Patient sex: F
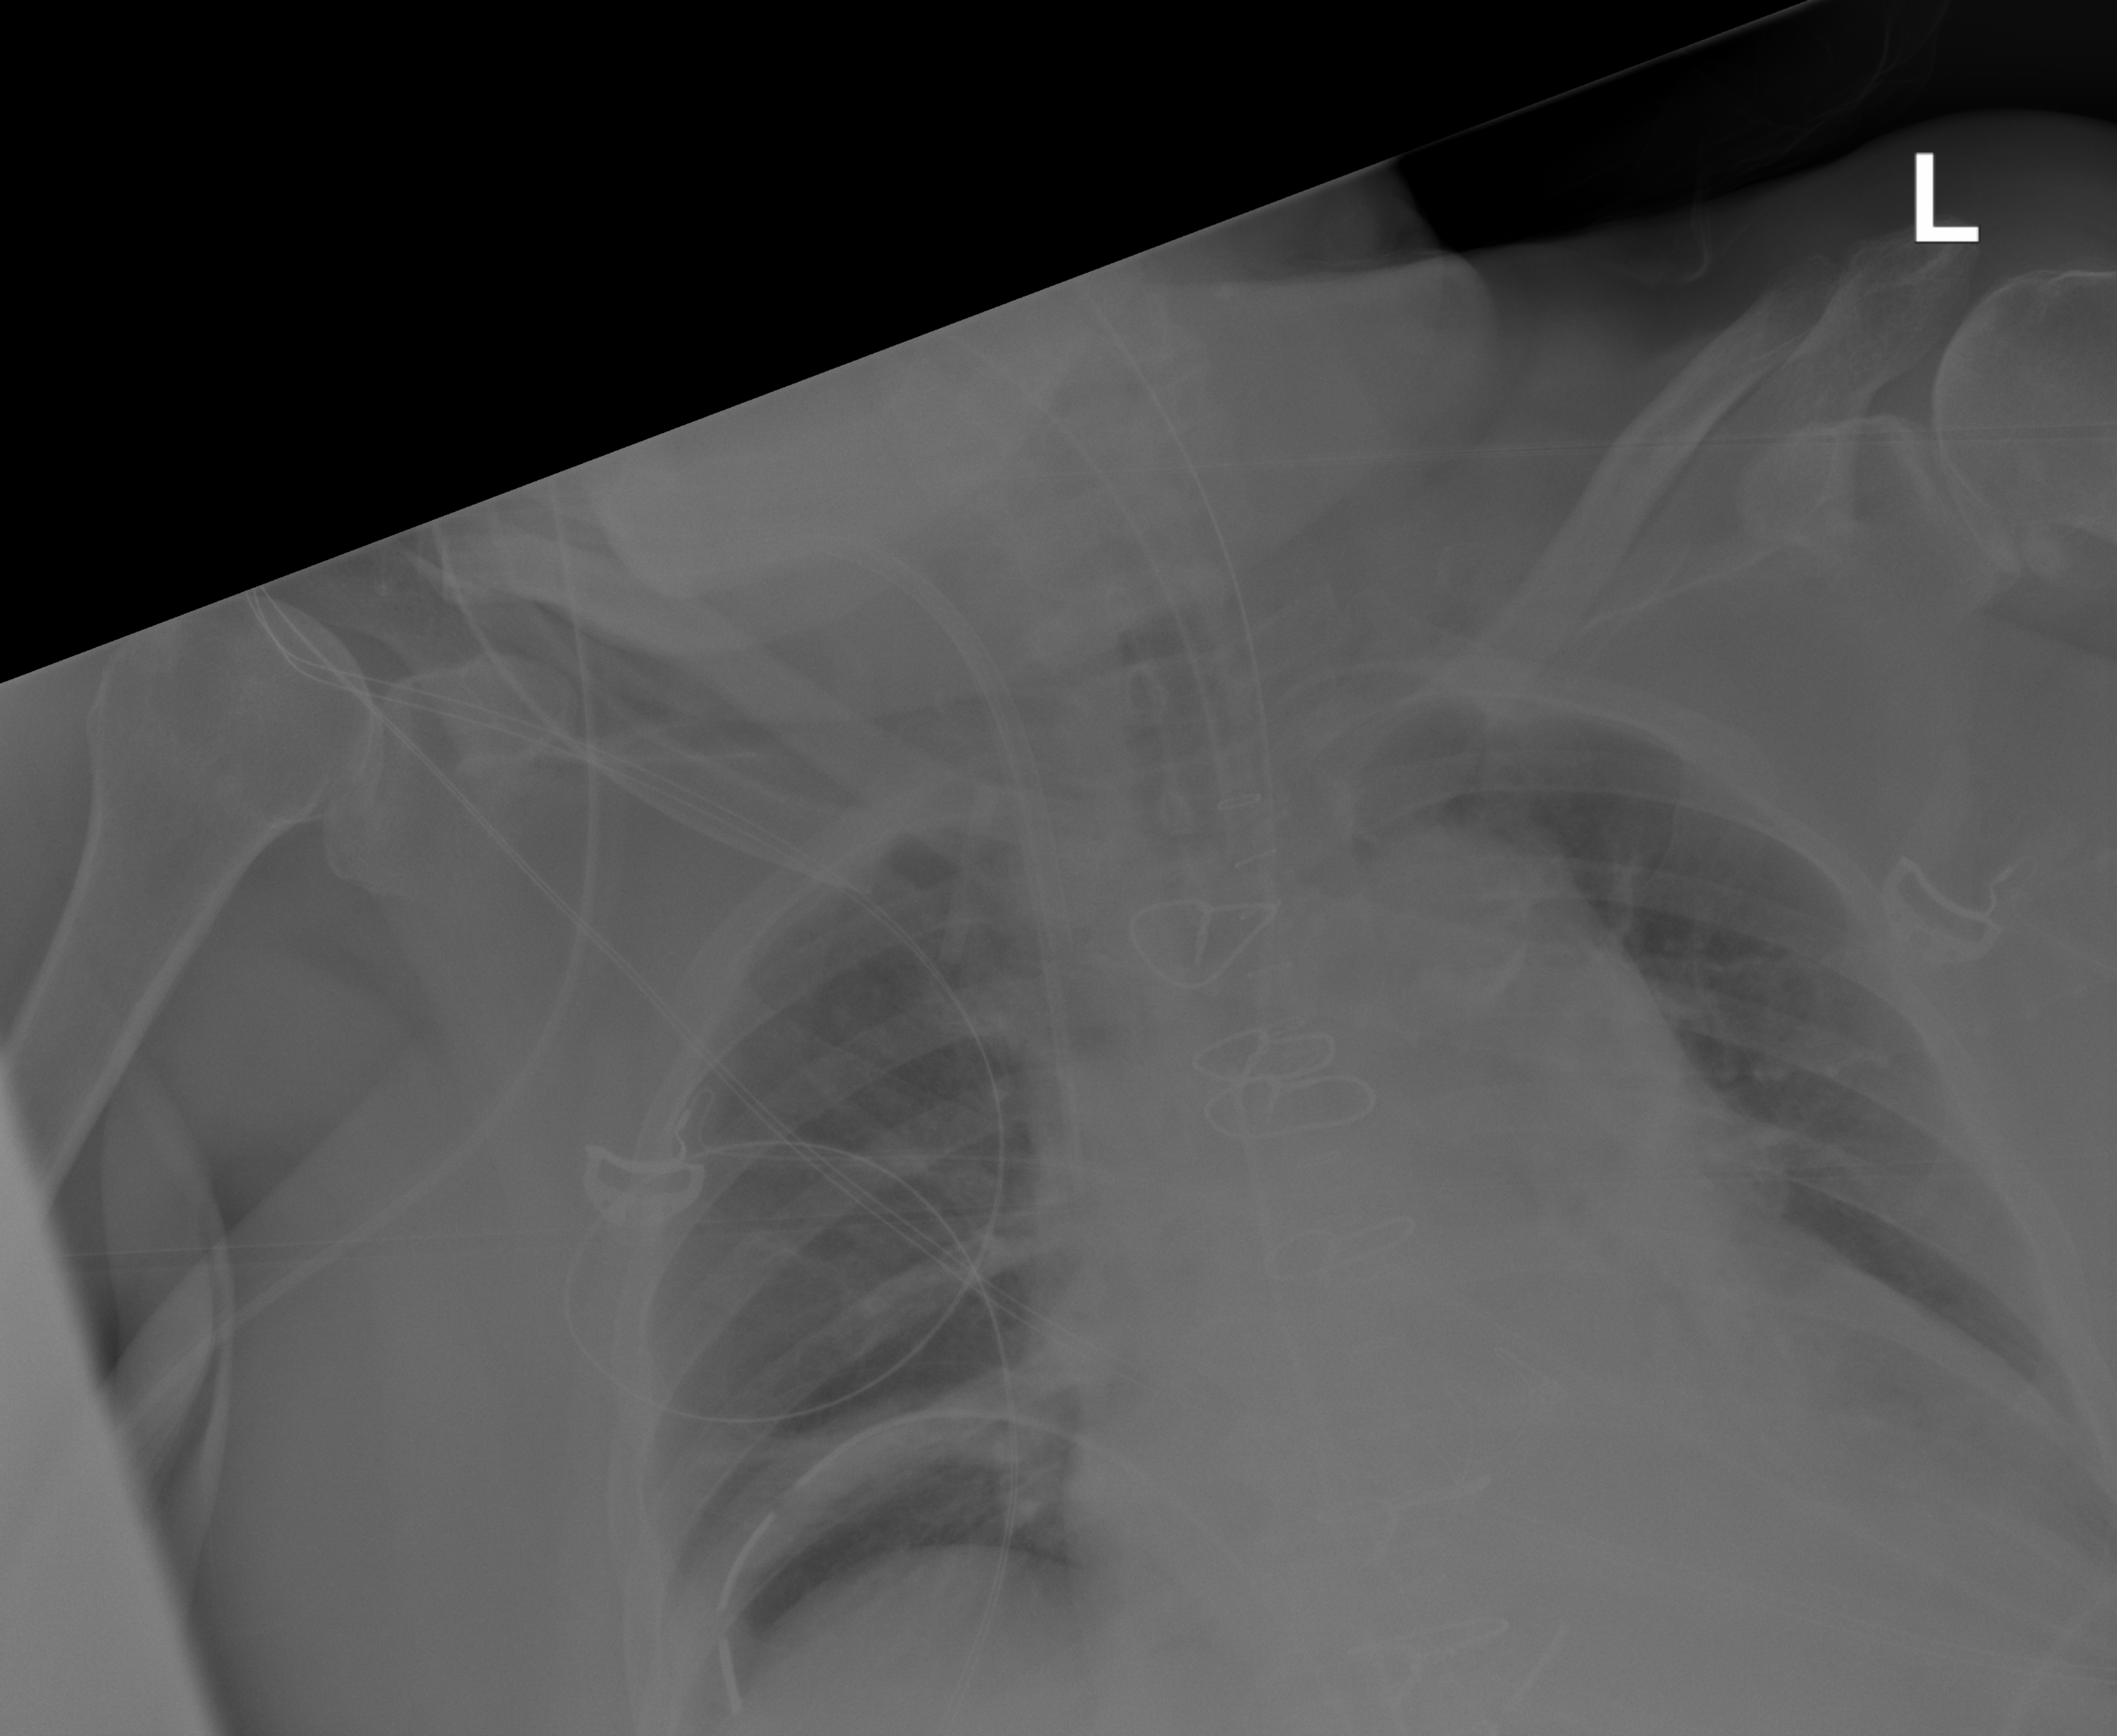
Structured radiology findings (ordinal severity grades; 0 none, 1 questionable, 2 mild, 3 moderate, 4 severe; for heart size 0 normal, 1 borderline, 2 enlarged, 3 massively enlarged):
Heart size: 2
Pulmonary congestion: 0
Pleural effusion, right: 0
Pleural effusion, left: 0
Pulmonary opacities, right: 0
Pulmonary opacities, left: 0
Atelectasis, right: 2
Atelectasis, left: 0